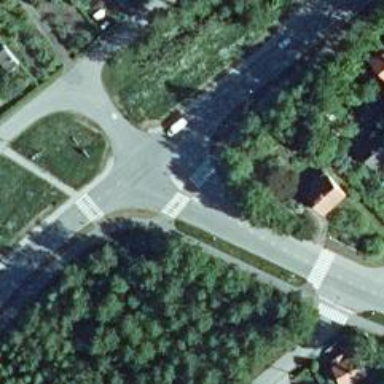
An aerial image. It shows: Asphalt cycleway with uncontrolled crossing. The crossing includes island.